Interaction volume radius: 5 \u00c5
Interaction volume height: 15 \u00c5
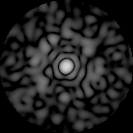
Disorder parameter: 0.7998